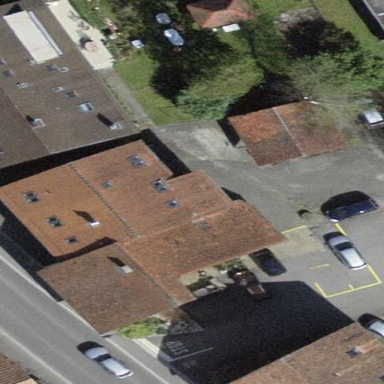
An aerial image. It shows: Building with tiled roof.